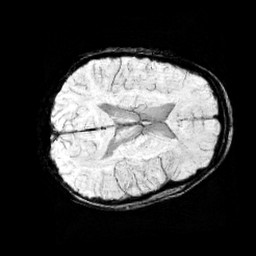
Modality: minIP
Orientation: axial
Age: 11
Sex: male
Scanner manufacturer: siemens
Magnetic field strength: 3 T
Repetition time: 0.027 s
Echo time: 0.02 s